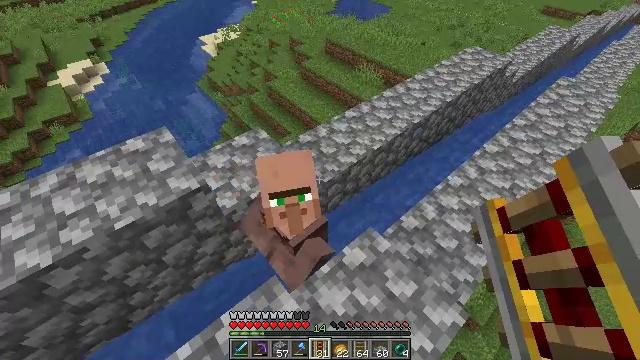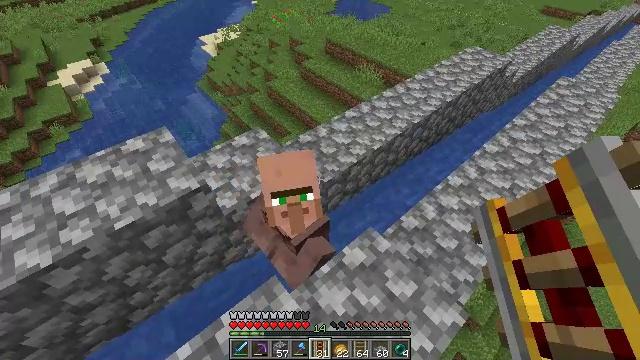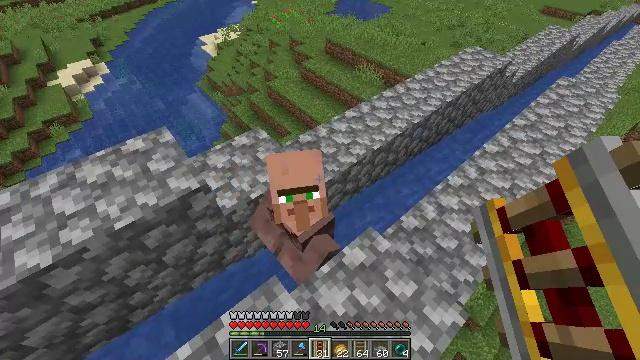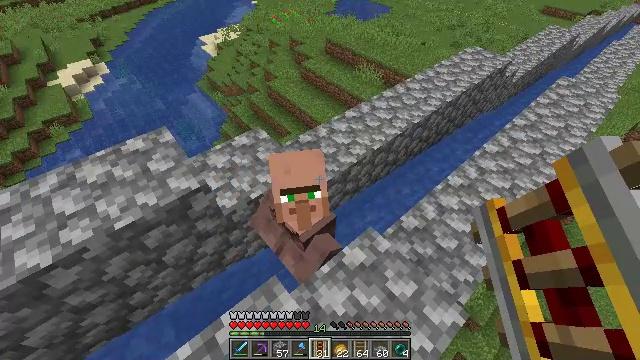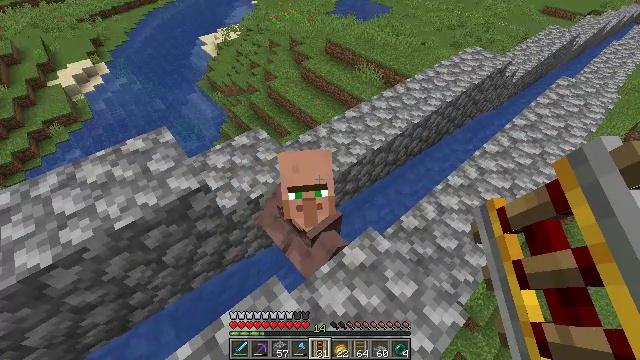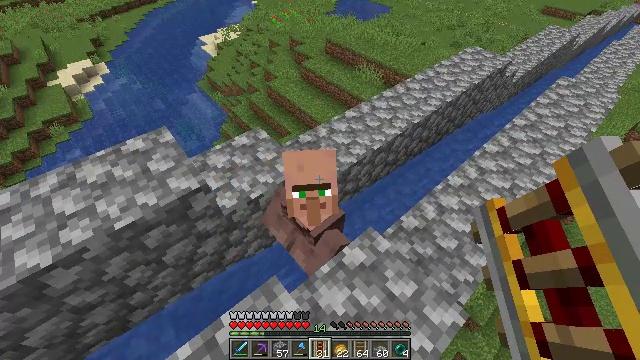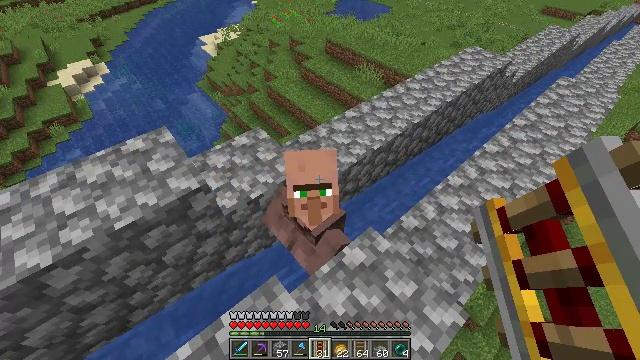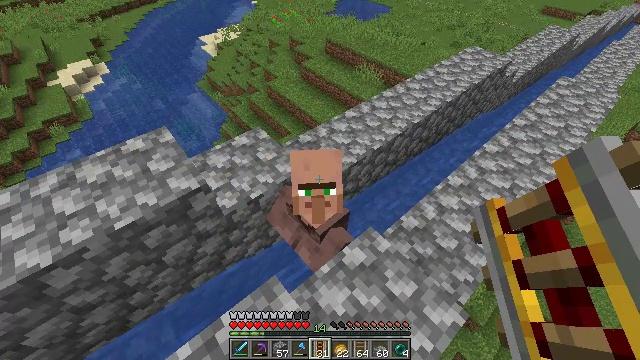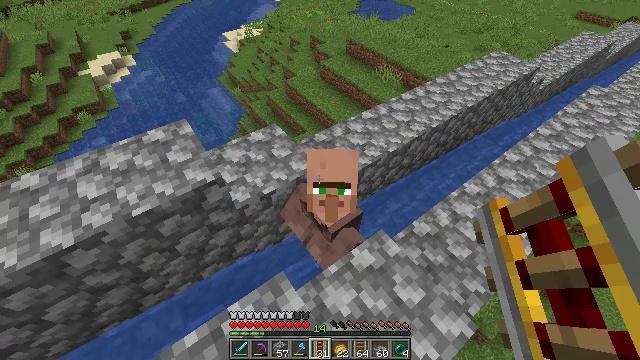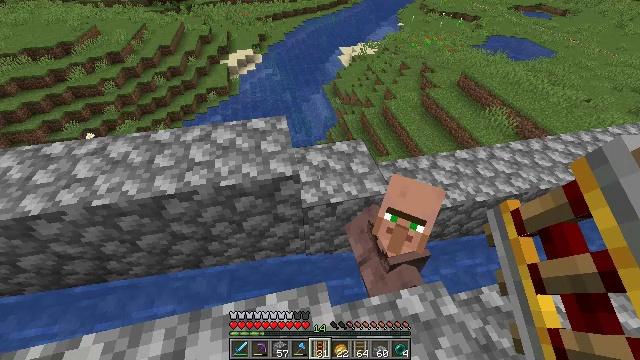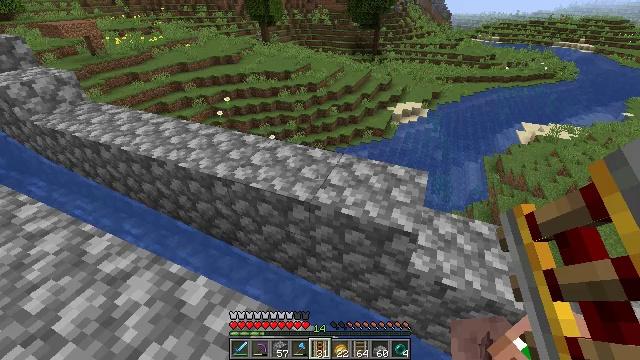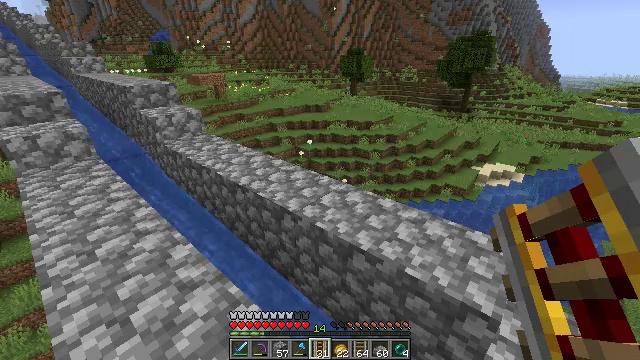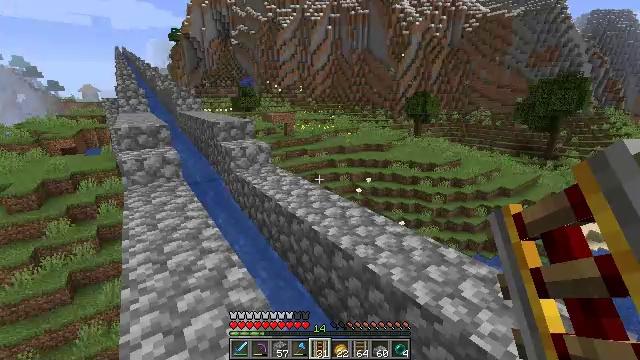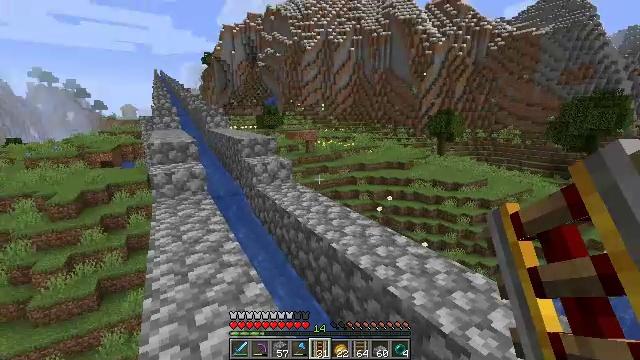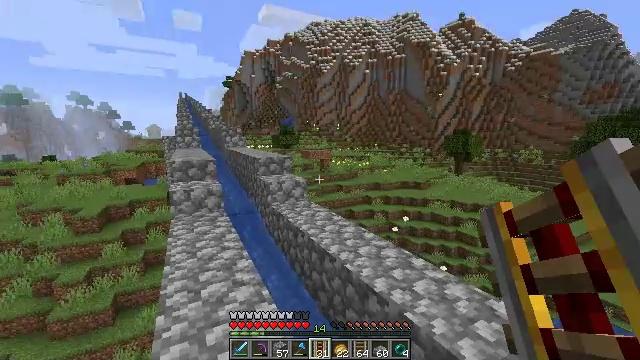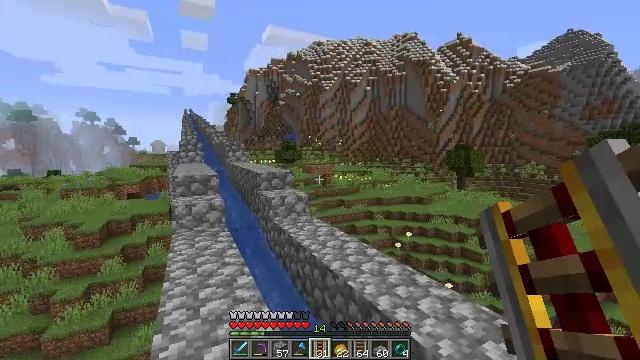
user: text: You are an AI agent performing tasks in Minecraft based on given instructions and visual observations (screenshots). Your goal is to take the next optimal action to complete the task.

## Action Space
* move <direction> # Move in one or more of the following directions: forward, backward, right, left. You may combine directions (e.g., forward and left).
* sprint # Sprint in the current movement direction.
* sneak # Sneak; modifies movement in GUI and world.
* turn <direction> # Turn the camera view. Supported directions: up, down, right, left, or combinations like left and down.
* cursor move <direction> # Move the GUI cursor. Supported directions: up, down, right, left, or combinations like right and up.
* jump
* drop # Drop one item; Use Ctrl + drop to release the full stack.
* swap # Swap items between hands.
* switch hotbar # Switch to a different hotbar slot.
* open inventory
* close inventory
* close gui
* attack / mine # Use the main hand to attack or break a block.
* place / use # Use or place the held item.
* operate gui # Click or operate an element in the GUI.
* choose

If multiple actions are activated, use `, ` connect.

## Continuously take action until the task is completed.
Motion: motion action
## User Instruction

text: Gather dirt.
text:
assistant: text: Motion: no_op
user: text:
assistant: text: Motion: no_op
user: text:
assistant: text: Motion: no_op
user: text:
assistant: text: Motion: no_op
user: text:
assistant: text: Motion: no_op
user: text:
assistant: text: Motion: no_op
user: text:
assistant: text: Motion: no_op
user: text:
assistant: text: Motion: turn left
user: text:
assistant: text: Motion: turn left and up
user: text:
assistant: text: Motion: turn left and up
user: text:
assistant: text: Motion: turn left and up
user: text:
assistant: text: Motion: turn left and up
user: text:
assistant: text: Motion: turn left and up
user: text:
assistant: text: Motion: turn left and up
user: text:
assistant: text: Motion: turn up
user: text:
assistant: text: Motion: turn up
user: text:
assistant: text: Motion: turn up
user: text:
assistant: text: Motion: turn left
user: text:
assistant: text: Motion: turn left
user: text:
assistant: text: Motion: turn left
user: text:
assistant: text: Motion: no_op
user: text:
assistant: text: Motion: no_op
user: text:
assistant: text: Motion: no_op
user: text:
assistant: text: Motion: no_op
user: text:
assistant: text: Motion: no_op
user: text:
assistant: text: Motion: no_op
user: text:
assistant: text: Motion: no_op
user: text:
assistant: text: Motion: no_op
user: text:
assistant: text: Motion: no_op
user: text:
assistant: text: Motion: no_op